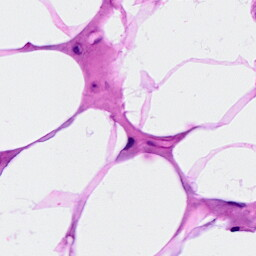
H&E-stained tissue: Breast